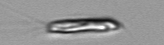
Label: Chrysochromulina